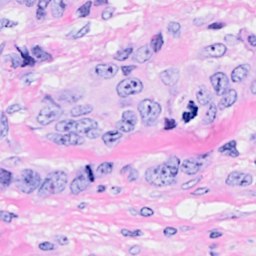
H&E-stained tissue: Breast